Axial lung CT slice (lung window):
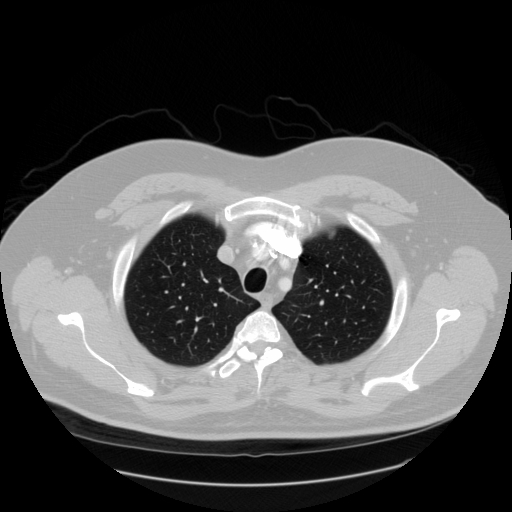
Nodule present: no